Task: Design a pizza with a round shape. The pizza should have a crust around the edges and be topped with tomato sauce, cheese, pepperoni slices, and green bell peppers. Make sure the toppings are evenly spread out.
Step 29:
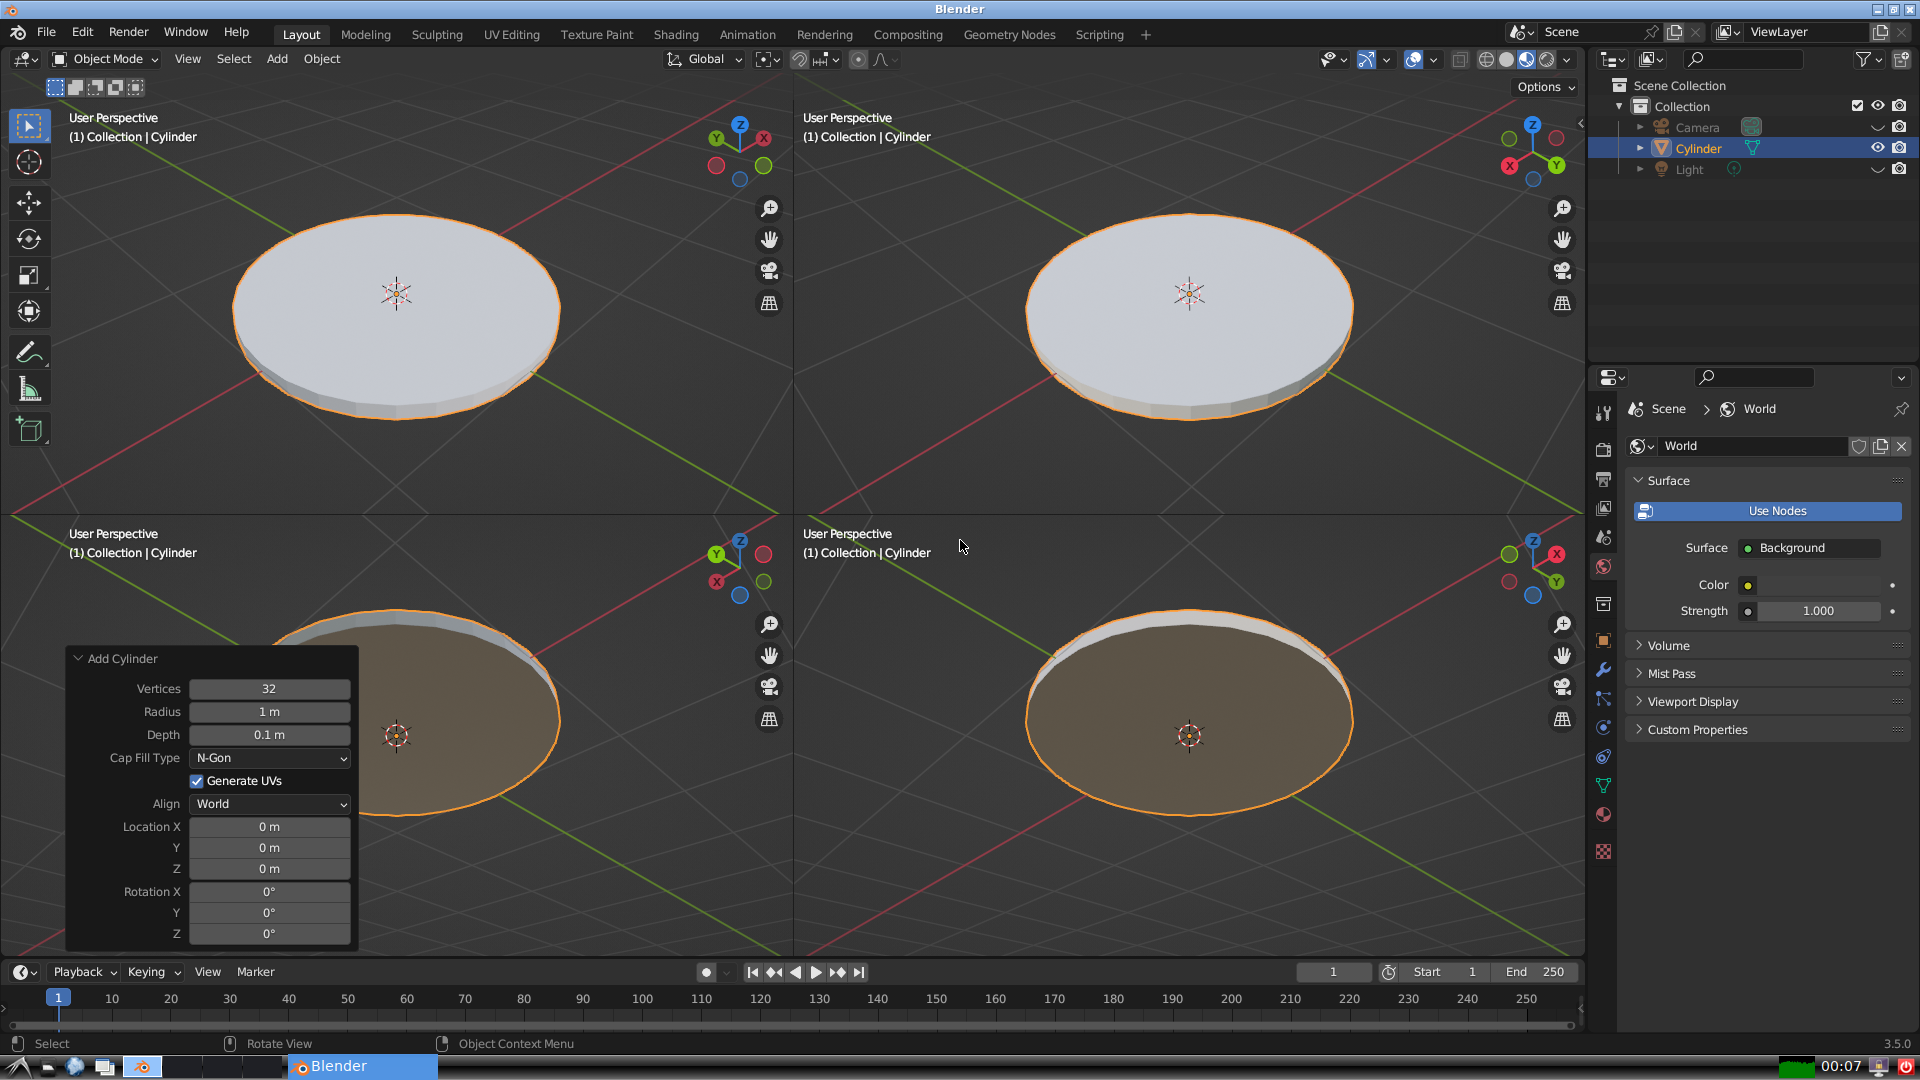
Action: {"mouse_move": [1608, 631]}